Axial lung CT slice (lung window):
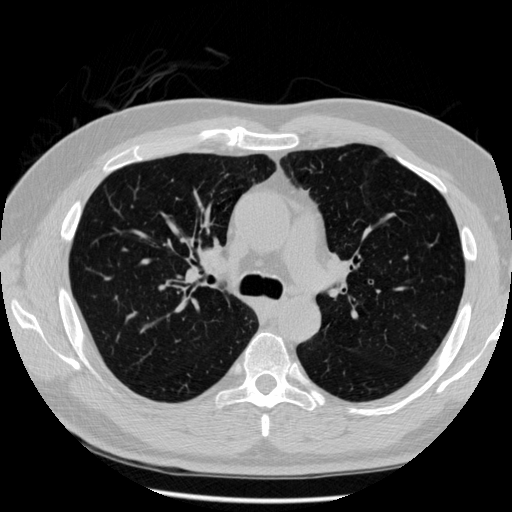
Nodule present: no